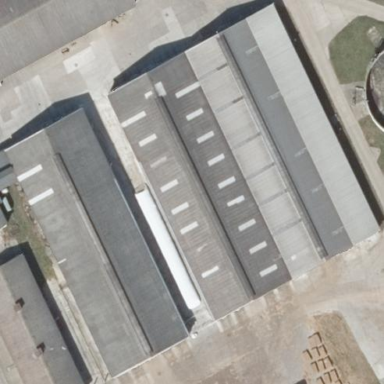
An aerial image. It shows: Industrial building.